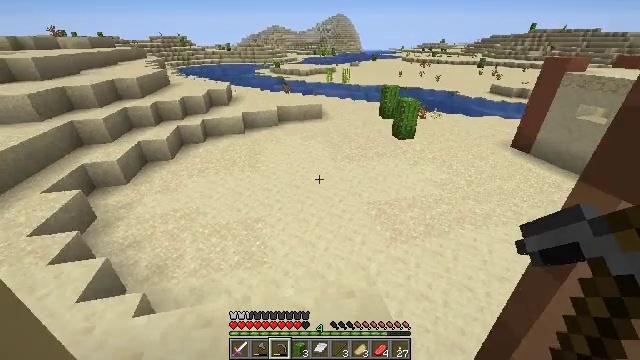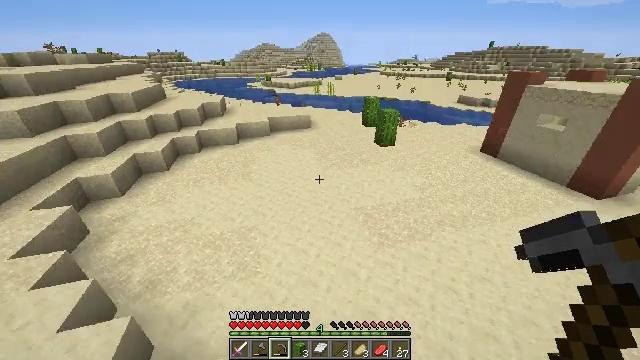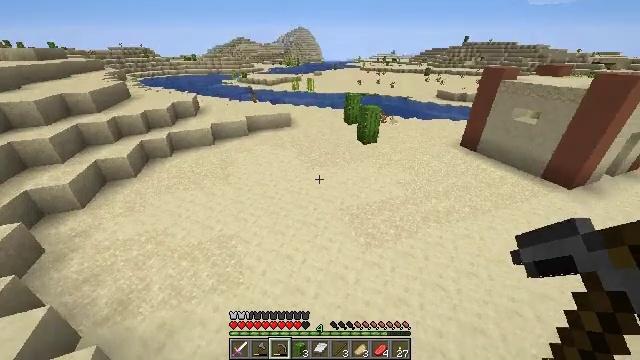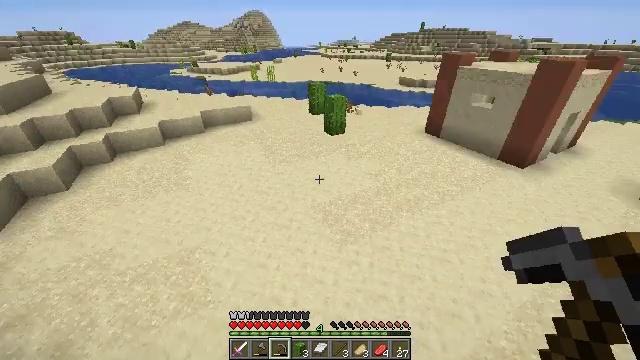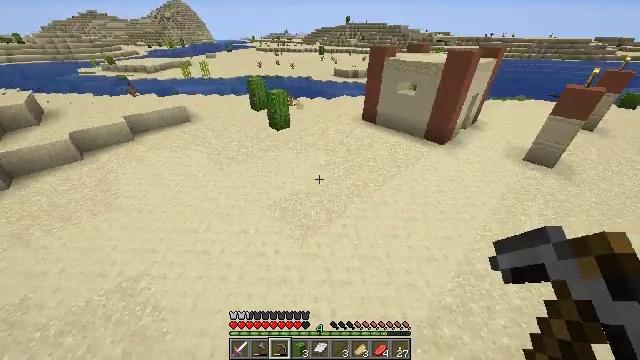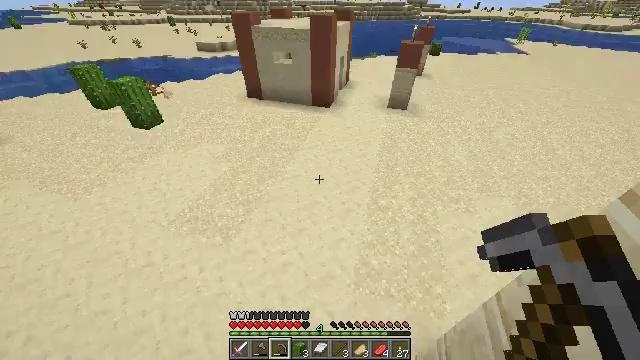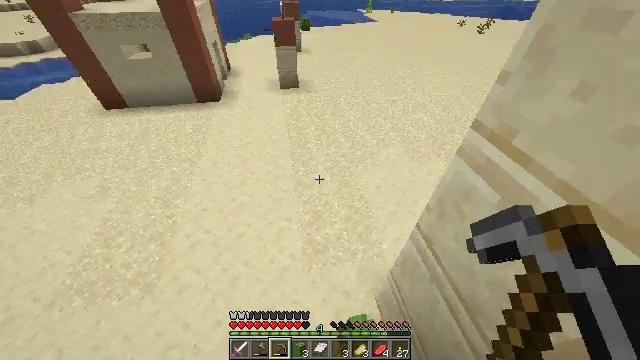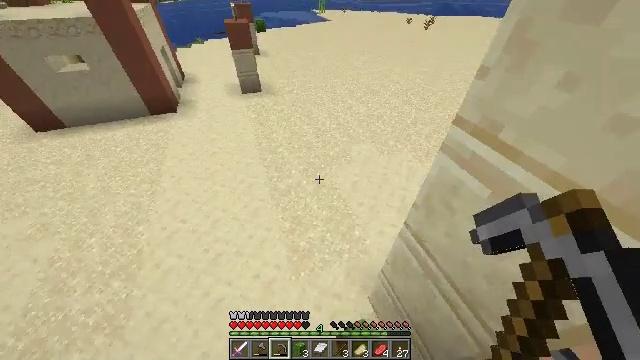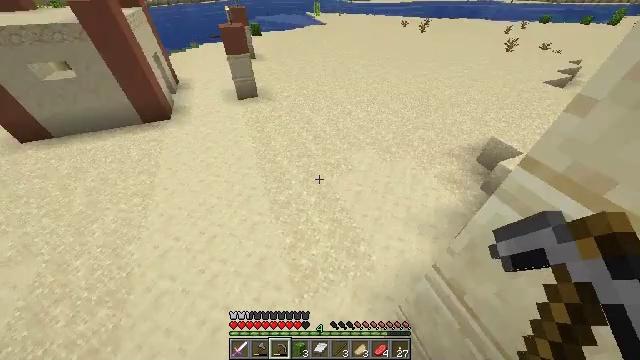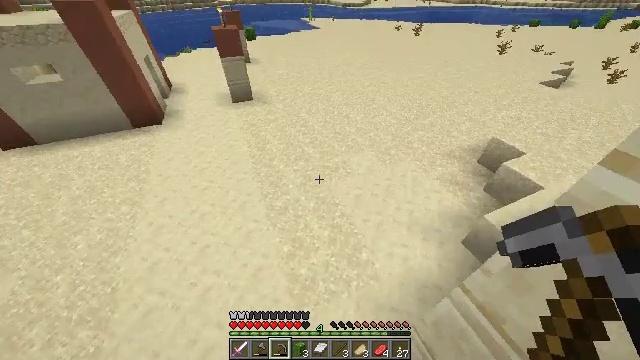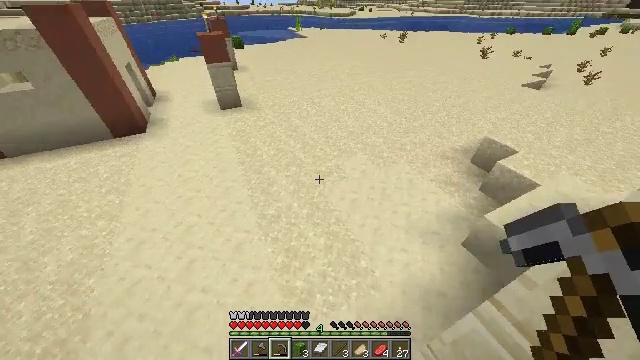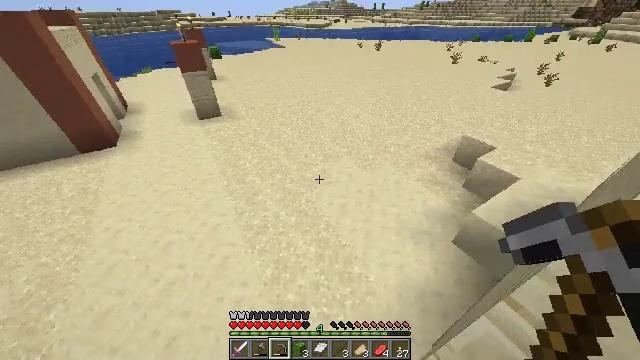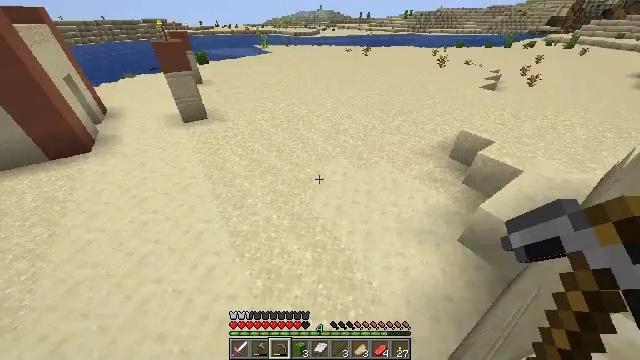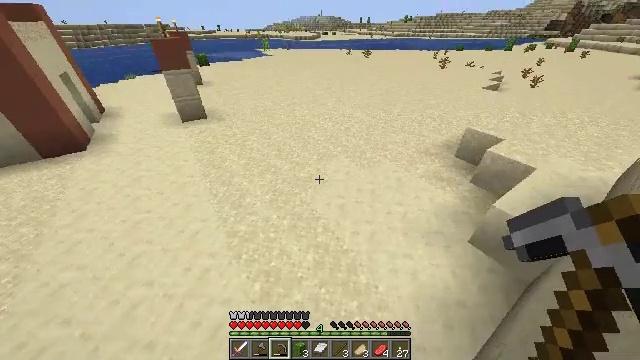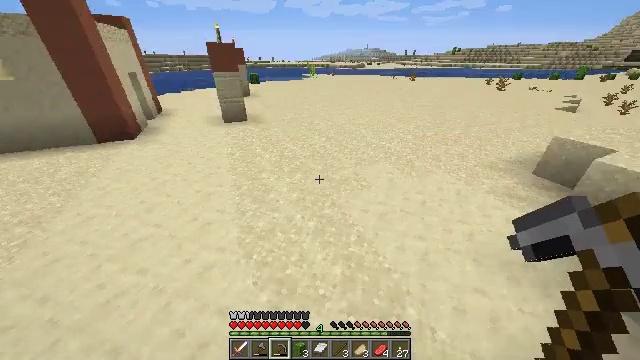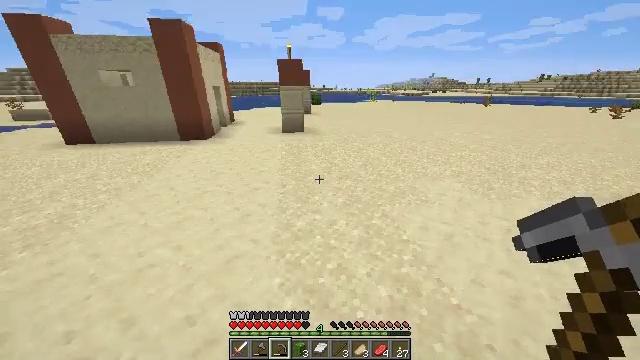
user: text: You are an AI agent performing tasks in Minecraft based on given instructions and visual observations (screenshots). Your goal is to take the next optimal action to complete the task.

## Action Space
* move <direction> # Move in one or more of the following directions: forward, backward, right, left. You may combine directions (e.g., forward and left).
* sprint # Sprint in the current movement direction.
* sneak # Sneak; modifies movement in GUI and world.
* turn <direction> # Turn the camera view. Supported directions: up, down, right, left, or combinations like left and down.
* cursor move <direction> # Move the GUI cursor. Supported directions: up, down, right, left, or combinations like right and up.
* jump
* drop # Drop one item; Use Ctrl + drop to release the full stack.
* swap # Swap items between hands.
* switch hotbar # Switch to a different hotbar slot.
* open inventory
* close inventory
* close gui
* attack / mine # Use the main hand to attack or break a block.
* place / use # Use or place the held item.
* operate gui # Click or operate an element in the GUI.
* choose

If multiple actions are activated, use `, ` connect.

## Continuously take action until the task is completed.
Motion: motion action
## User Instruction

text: Break the cut sandstone block.
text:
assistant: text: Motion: move forward, sprint, turn right
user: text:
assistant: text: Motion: move forward, sprint, turn right
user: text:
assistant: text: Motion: move forward, sprint, turn right and down
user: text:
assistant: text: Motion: move forward, sprint, turn right and down
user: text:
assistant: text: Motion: move forward, sprint, turn right and down
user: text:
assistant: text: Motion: move forward, sprint, turn right and down
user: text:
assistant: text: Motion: move forward, sprint, turn right
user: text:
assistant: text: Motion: move forward, sprint, turn right
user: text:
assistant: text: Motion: move forward, sprint, turn right
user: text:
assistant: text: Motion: move forward, sprint, turn right and up
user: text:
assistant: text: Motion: move forward, sprint, turn right and up
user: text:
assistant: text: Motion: move forward, sprint, turn right and up
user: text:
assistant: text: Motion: move forward, sprint
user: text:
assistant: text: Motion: move forward, sprint, turn left and up
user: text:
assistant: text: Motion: move forward, sprint, turn left and up
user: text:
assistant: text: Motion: move forward, sprint, turn left and up
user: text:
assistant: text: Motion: move forward, sprint, turn left and up
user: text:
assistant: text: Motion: move forward, sprint
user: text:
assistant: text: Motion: move forward, sprint
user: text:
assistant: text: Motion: move forward, sprint
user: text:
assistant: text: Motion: move forward, sprint, turn left
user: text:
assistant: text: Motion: move forward, sprint, turn left, jump
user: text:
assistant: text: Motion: move forward, sprint, turn left, jump
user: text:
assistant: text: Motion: move forward, sprint, turn left, jump
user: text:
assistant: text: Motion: move forward, sprint, turn left, jump
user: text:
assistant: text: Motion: move forward, sprint, turn left, jump
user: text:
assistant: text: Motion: move forward, sprint, turn left, jump
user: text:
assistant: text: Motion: move forward, sprint, jump
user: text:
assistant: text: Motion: move forward, sprint, jump
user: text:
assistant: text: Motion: move forward, sprint, jump